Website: lowes
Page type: store-pickup
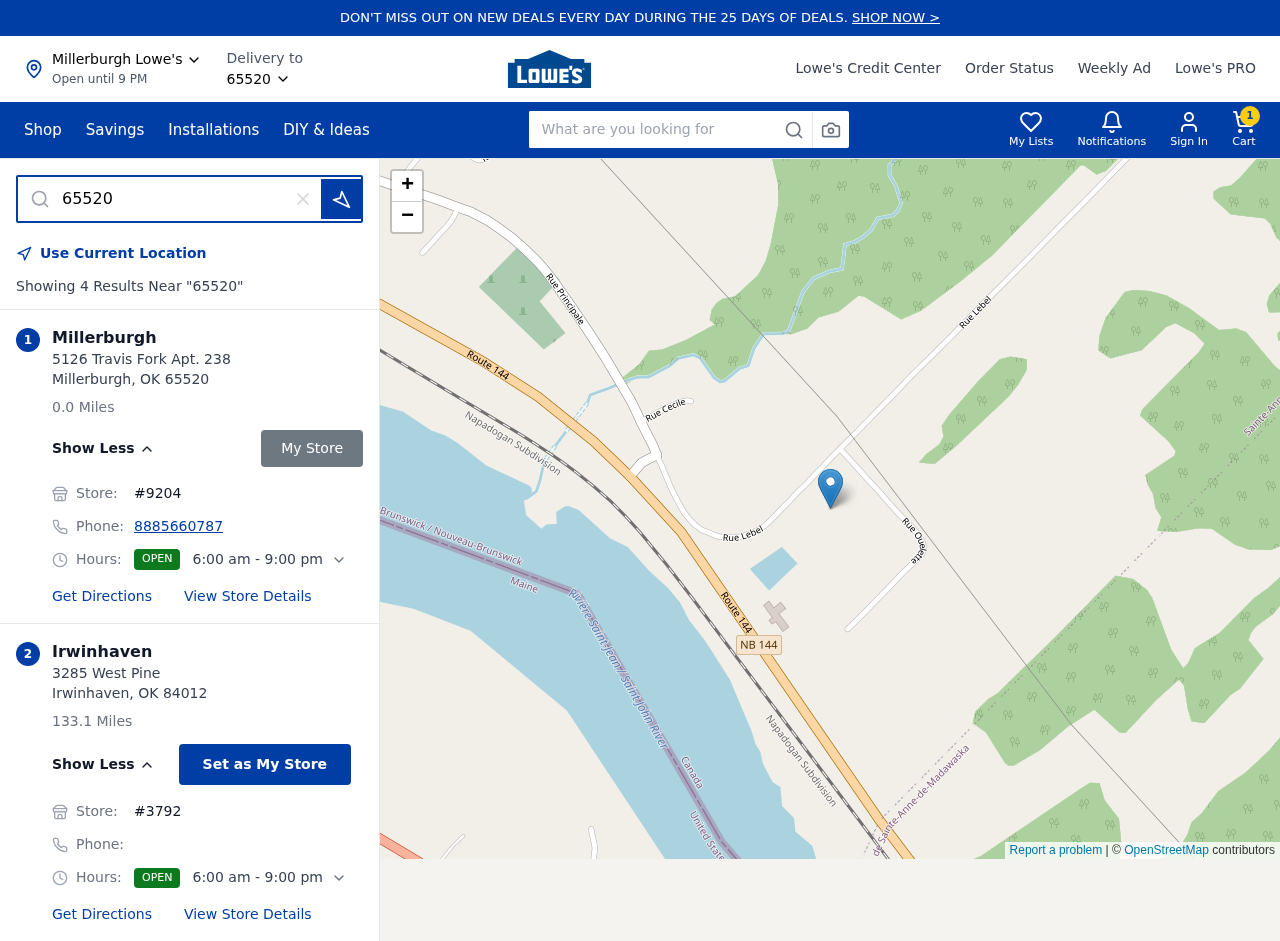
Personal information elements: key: PII_CITY
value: Millerburgh
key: PII_CITY2
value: Irwinhaven
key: PII_LOCATION1_STREET
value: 5126 Travis Fork Apt. 238
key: PII_LOCATION2_POSTCODE
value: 84012
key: PII_LOCATION2_STREET
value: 3285 West Pine
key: PII_PHONE
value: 8885660787
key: PII_POSTCODE
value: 65520
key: PII_STATE_ABBR
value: OK
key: PII_POSTCODE3
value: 65520
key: PII_POSTCODE_FULL
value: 65520
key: PII_POSTCODE_NUMERIC
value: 65520
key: PII_STATE_ABBR2
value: OK
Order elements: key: ORDER_NUM_ITEMS
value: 1
Search elements: key: HEADER_SEARCH
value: What are you looking for
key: SEARCH_STORE_LOCATION
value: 65520